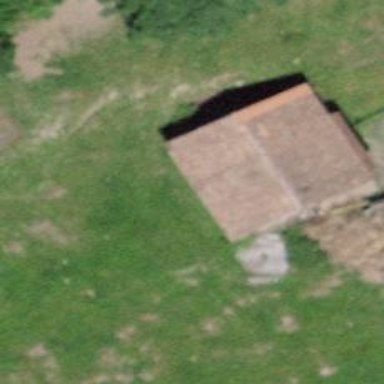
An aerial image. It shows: Barn.